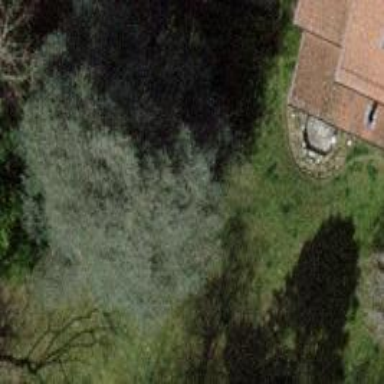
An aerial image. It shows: Evergreen needle-leaved tree.